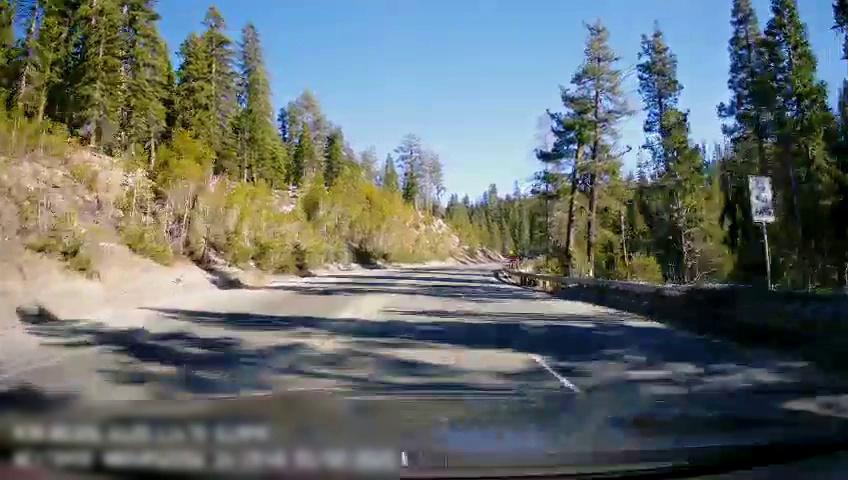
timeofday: Day
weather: Sunny
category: Drivable Space
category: Lanes | Current Lane
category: Traffic | Signs